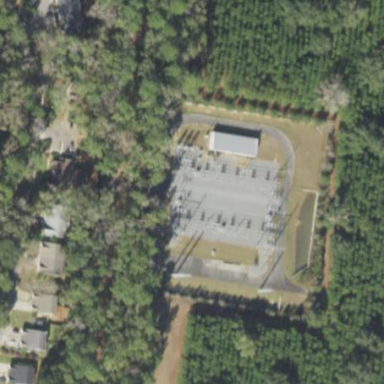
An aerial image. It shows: Distribution level power substation surrounded by fence.